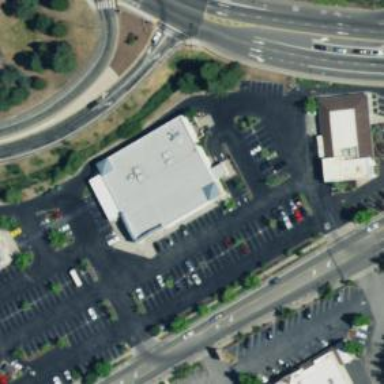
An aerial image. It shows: Retail building.